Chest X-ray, PA view. Patient: 53 years old, sex M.
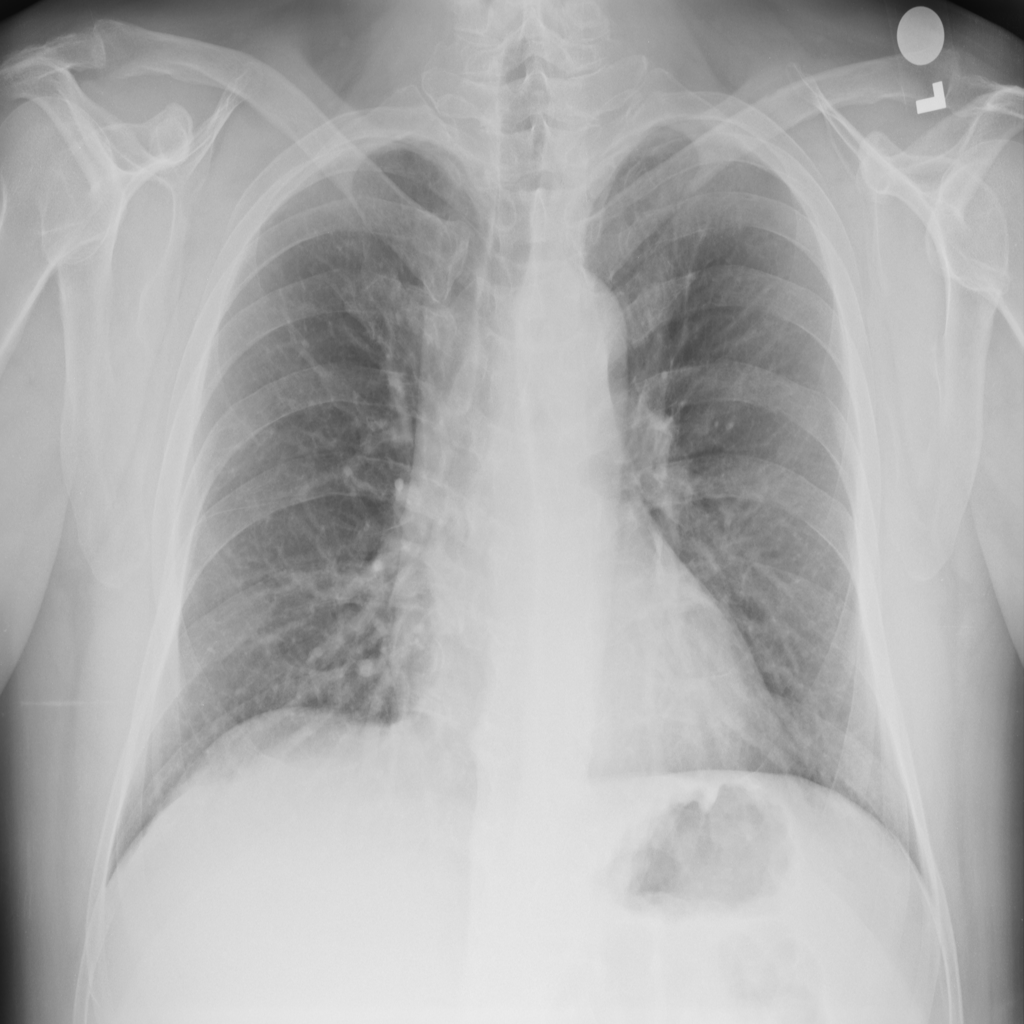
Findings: No Finding